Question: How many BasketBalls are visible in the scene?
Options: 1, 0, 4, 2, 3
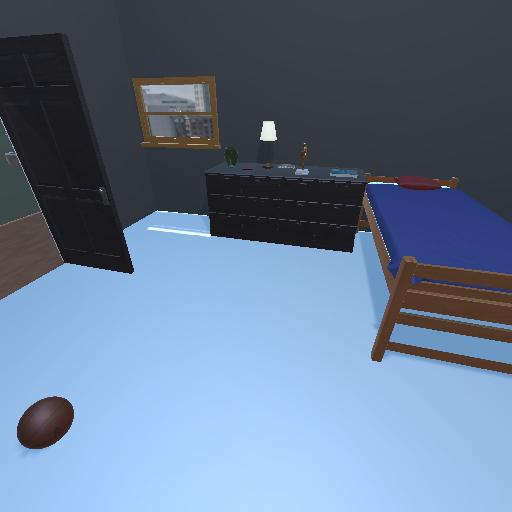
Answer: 1